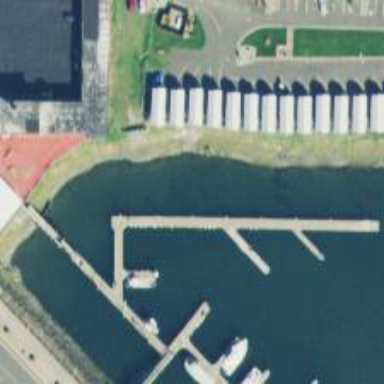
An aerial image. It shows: Pier with mooring facilities.